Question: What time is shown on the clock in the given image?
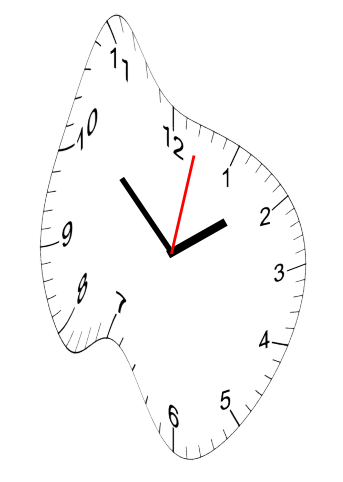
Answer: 01:52:02